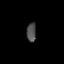
Tissue: skin
Cell type: Others
Senescence score: 0.7835
Nuclear area (px): 177
Mean DAPI intensity: 75.955